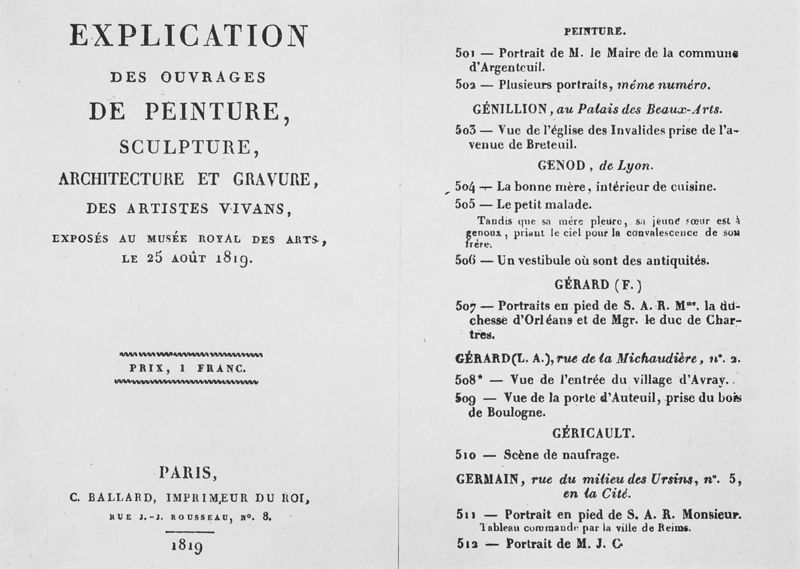
Titel: Katalog des Salons der Accadémie
Schlagwörter: frankreich, paris, malerei, architektur, schrift, französisch, datum, jahreszahl, buch, druck, seite, text, buchstaben, titelblatt, seiten, museum, buchseiten, szenen, gericault, preis, gedruckt, erklärung, austellung, skultpur, seite buch, roi, architecture, peinture, sculpture, 1819, inhaltsverzeichnis, gerard, explication, germain, c. ballard, scultpture, ballard